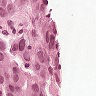
Metastatic tissue present: yes